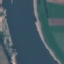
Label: River